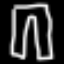
Label: pants